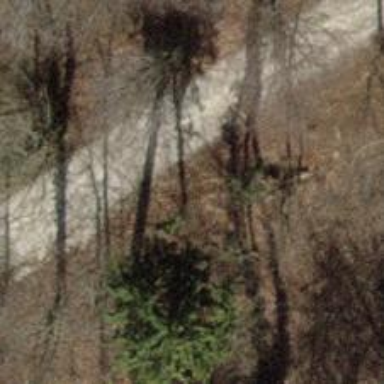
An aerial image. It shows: Gravel track with grade2 quality.